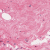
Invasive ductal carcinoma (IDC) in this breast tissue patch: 0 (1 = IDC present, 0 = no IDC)